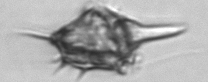
Label: Amylax